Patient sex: M
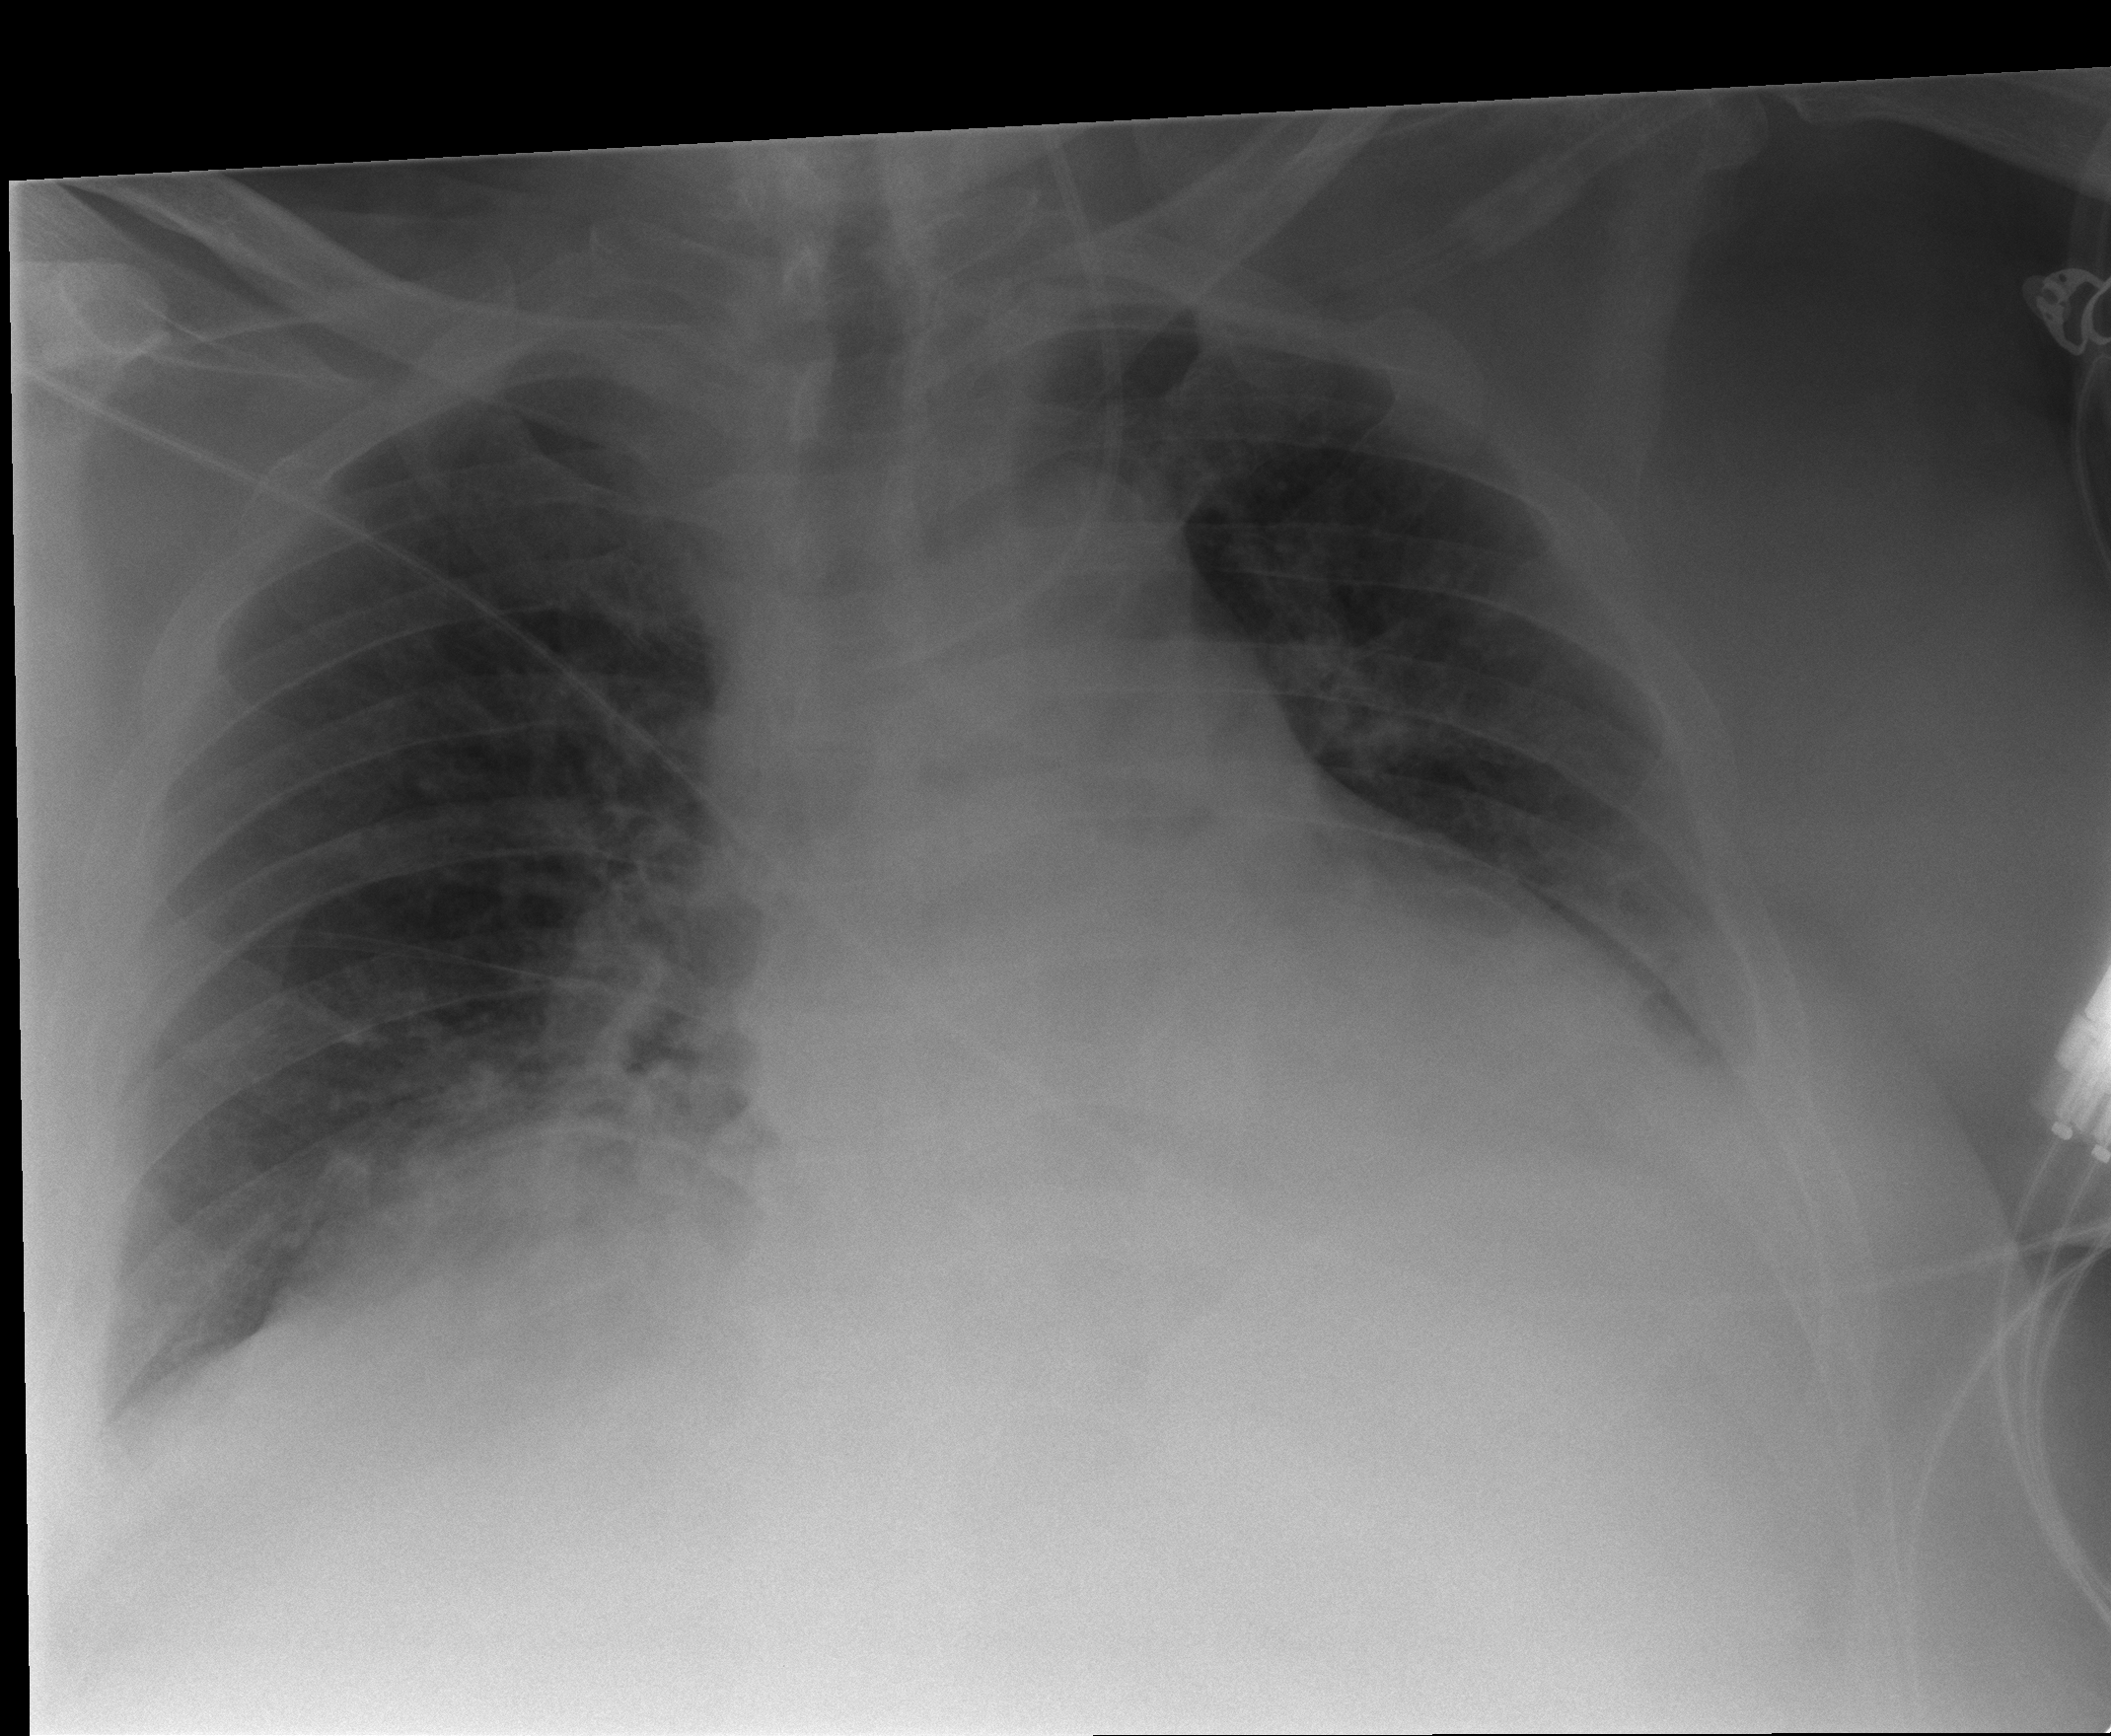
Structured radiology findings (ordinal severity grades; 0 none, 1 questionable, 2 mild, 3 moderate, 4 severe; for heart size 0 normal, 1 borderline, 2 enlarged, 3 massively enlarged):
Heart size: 3
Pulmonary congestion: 2
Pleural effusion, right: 1
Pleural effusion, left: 2
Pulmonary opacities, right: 0
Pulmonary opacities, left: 0
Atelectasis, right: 2
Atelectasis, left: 2